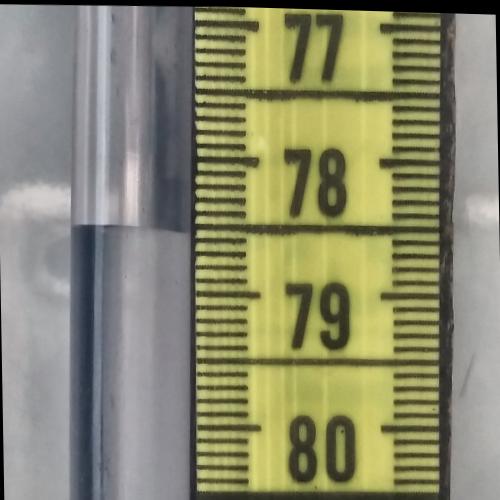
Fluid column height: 78.6 cm